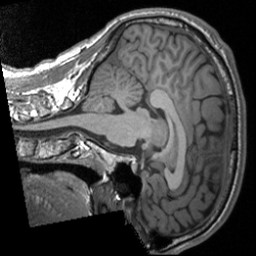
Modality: T1w
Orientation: sagittal
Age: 19
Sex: male
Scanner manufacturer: siemens
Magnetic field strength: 3 T
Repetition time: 1.9 s
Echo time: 0.00226 s